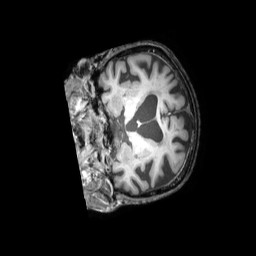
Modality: T1w
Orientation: coronal
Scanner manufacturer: philips
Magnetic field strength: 3 T
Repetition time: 0.009869 s
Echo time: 0.004593 s